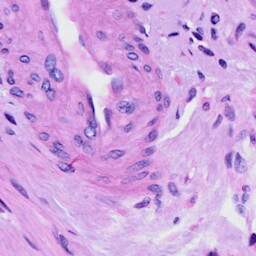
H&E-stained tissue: Cervix